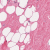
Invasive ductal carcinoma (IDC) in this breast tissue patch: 0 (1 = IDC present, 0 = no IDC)